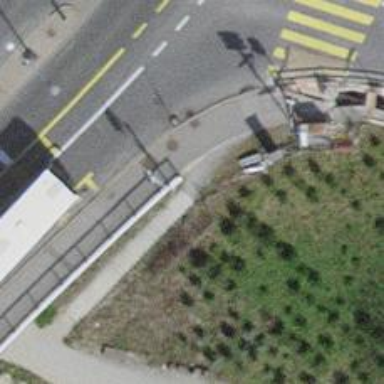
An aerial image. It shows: Asphalt steps along the road.